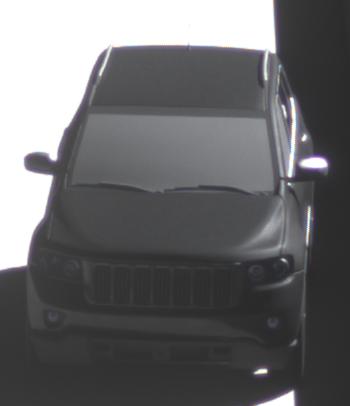
Make: Jeep
Model: Grand Cherokee
Detailed model: WK2
Model produced from: 2010
Model produced until: 2021
Doors: 5
Color: black
Road condition: dry road
Daytime: morning or afternoon
Contrast: high contrast